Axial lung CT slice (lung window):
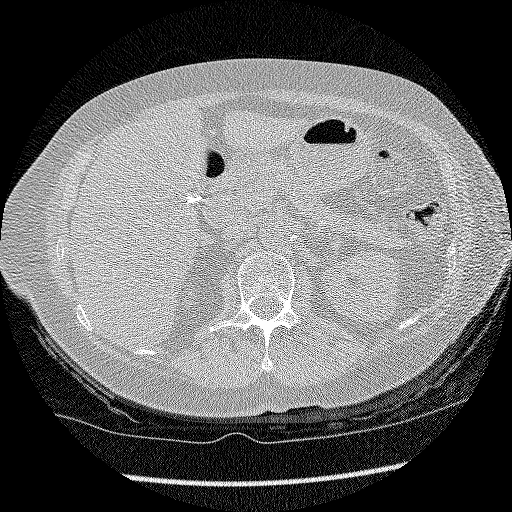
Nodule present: no